Question: When I use '<p>' I get to large of a space but when I use '<br\>' I don't get large enough of a space.

I want a large space between "Glucose Levels" and "I have recently been diagnosed..."
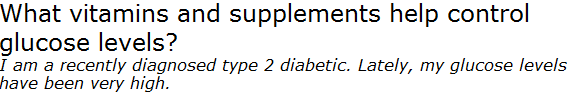
Answer: Using proper mark-up, ideally semantic mark-up, for your content aids you greatly in styling that content:
'''
<h1>What vitamins amd supplements help control glucose levels?</h1>
<p>I am a recently diagnosed type-II diabetic. Lately, my glucose levels have been very high.</p>
'''
With the css:
'''
h1 {
font-size: 1.2em;
margin: 0; /* removes any default margin placed on the h1 element */
}
h1 + p { /* selects only those p elements immediately following a h1 */
margin: 1em 0 0 0; /* short hand for margin-top margin-right margin-bottom margin-left */
}
'''
Results in this <URL>.